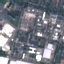
Label: Industrial